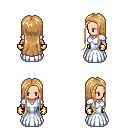
a pixel art fantasy rpg character, female body template, human, light skin, underdress, magenta pants, light blonde extra-long hairstyle, gold gloves, maroon shoes, four views (front, back, left, right), 2x2 character sprite sheet, small pixel art, hard edges, no anti-aliasing